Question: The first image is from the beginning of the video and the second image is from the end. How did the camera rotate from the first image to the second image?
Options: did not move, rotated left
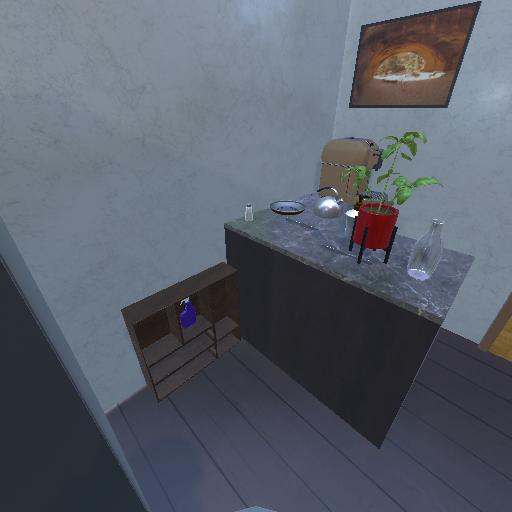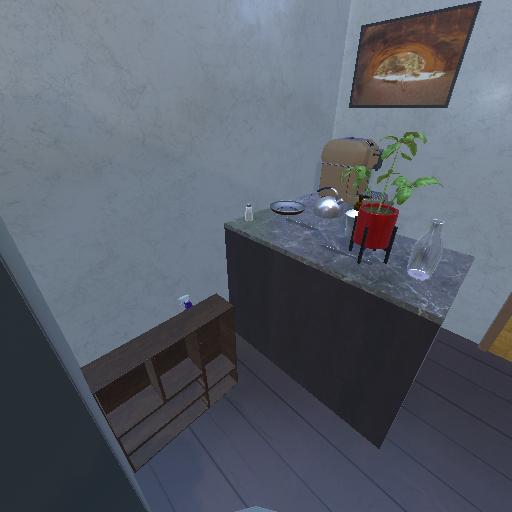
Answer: did not move